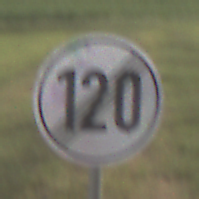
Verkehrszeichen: EndeGeschwindigkeit120
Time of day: SunriseSunset
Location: Outdoor (Nature)
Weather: Clear
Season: NotSpecified
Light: Natural